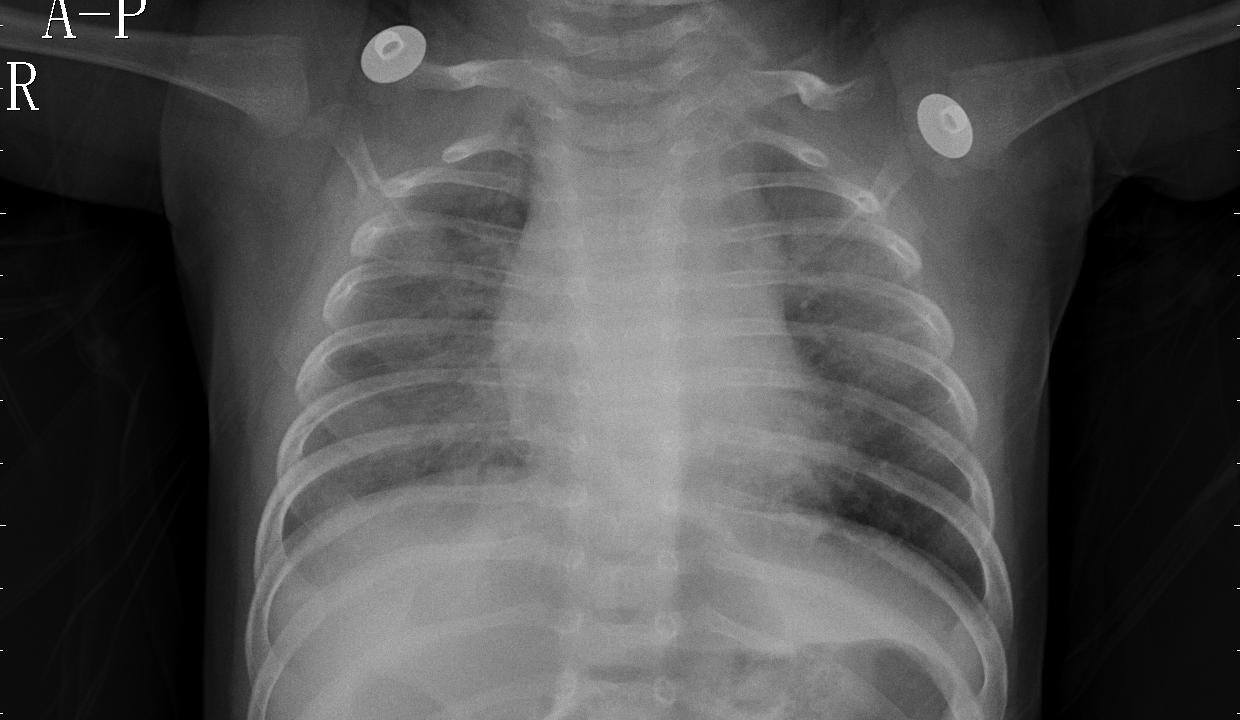
Diagnosis: PNEUMONIA